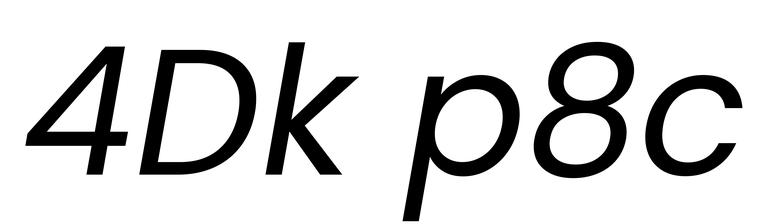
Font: Poppins-Italic